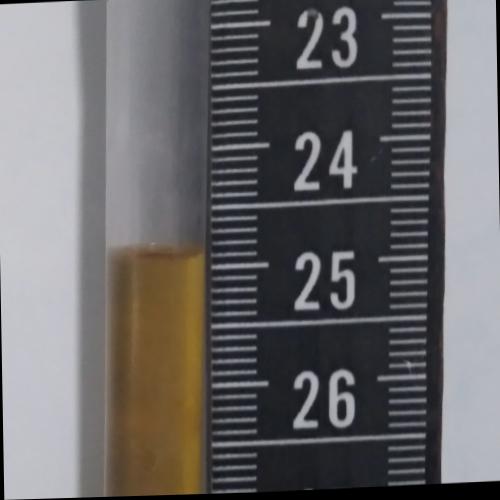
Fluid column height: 24.9 cm